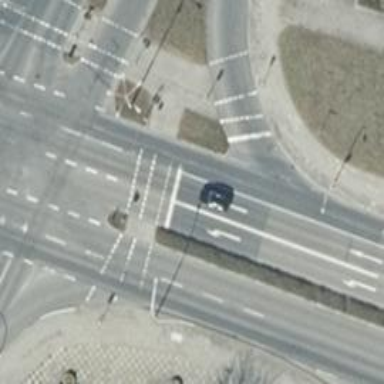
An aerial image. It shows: Road with traffic signals at the crossing.